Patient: sex M, age 35
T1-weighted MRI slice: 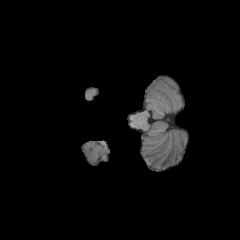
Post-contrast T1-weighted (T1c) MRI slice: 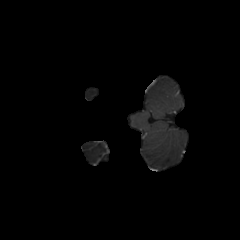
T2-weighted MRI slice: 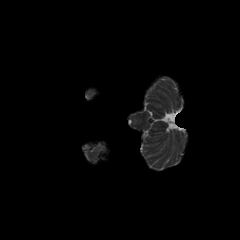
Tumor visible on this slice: no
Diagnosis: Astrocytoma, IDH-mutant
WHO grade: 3